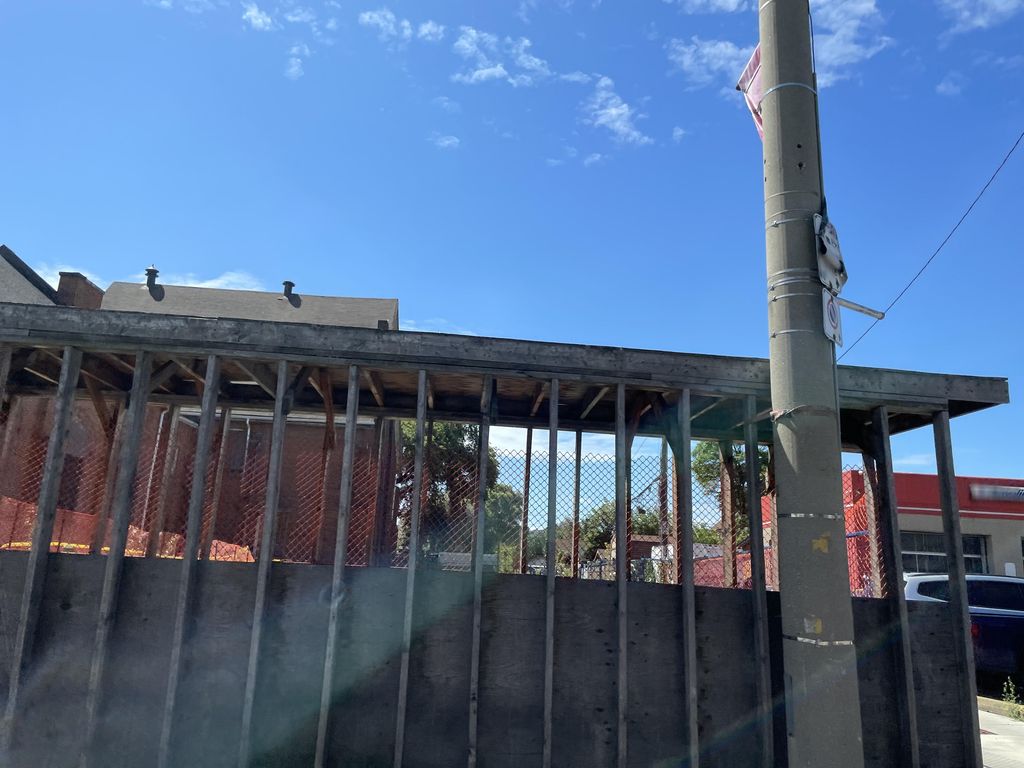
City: hamilton